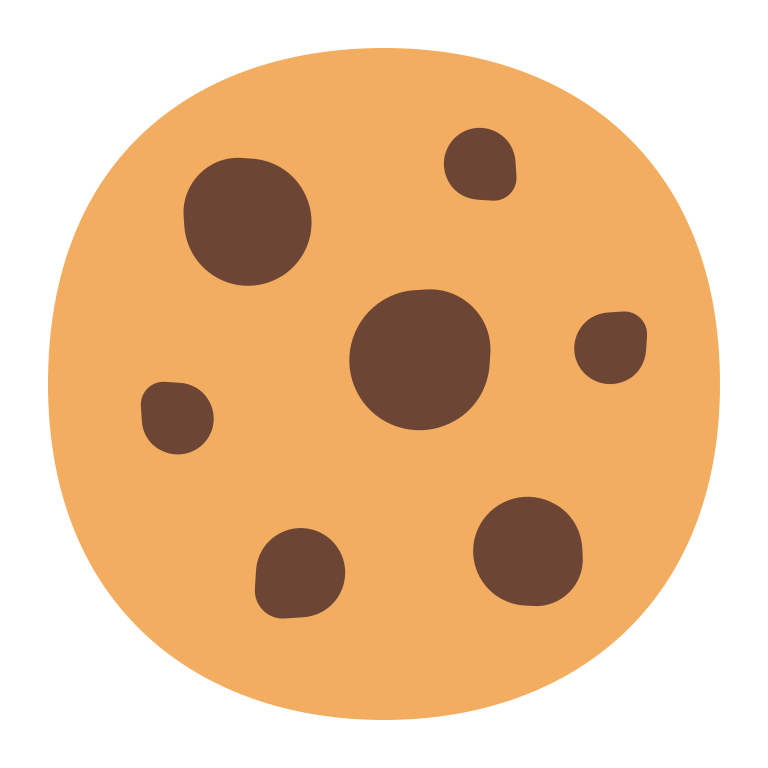
cookie flat